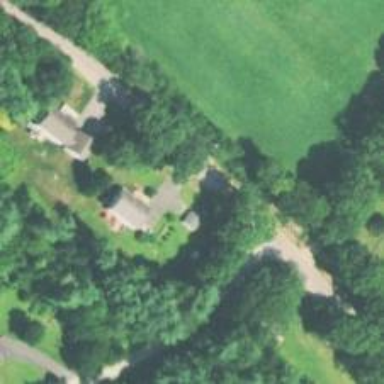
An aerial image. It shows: Driveway leading to service road.